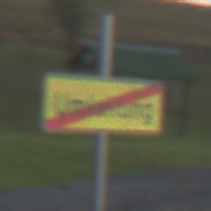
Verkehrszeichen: EndeDerUmleitungsankuendigung
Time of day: SunriseSunset
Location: Outdoor (RoadRail)
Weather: PartlyCloudy
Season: NotSpecified
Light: Natural